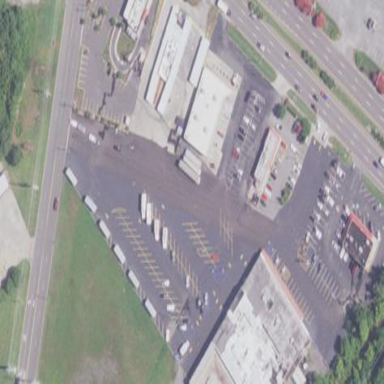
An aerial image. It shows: Retail area.